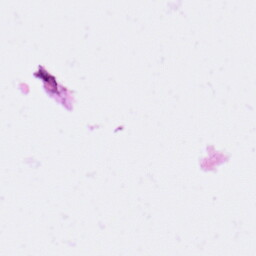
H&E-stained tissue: Pancreatic